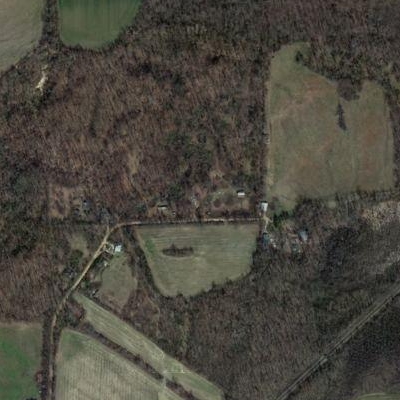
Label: eForest